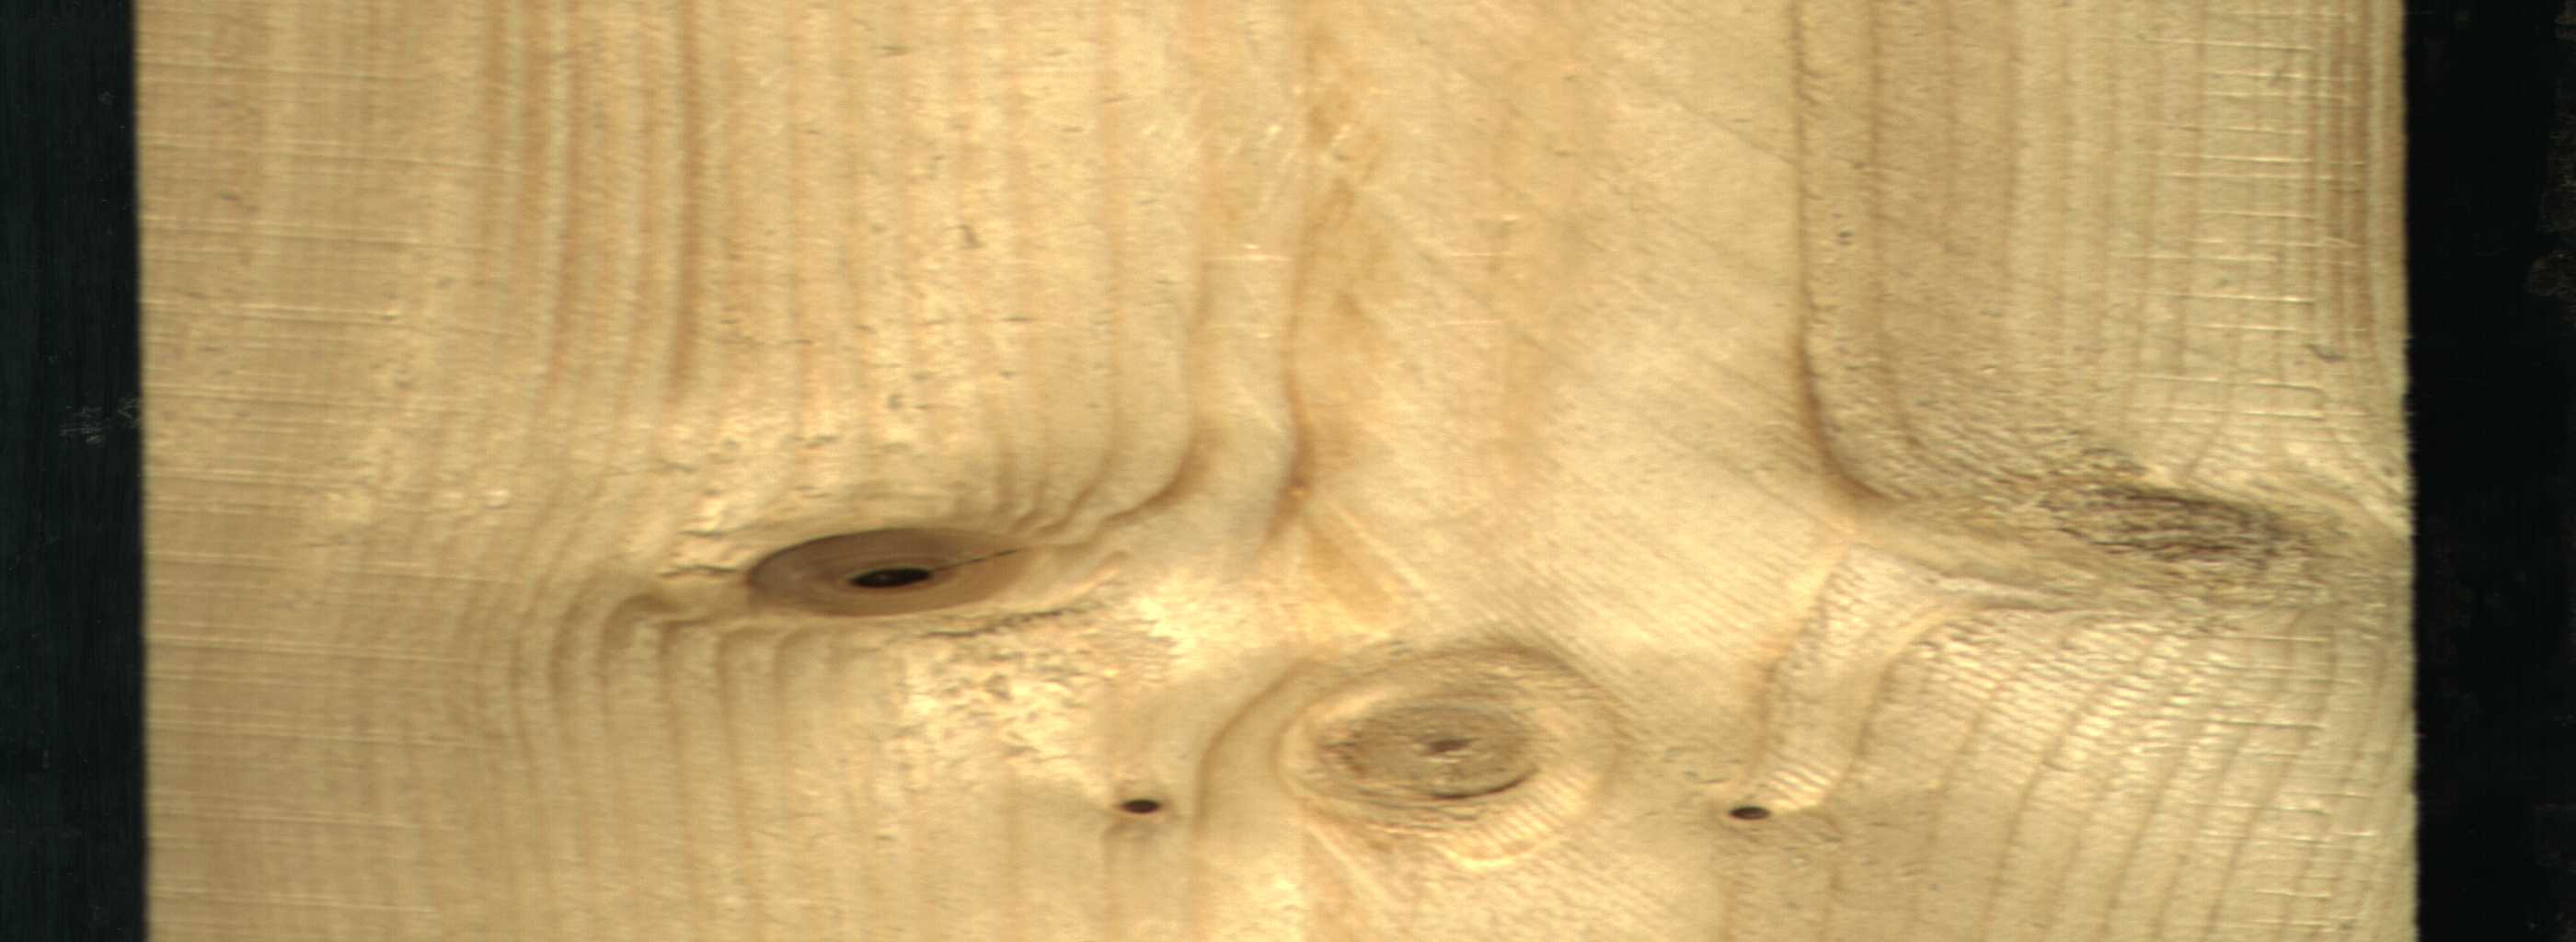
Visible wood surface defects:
Live_Knot
Live_Knot
Live_Knot
Live_Knot
Live_Knot